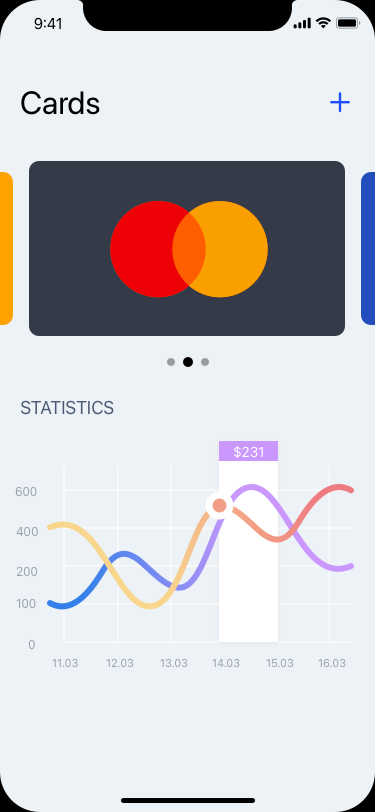
Text in this UI design:
600
400
200
100
0
11.03
12.03
13.03
14.03
15.03
16.03
STATISTICS
$231